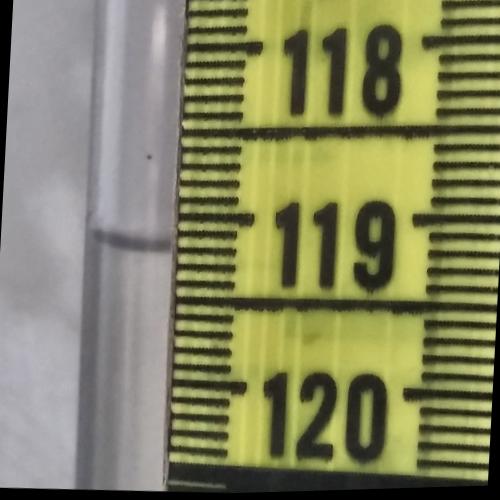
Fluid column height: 119.2 cm